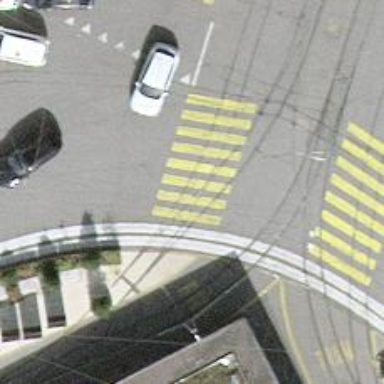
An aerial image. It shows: Railway crossing.